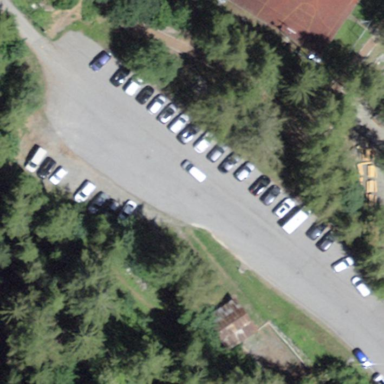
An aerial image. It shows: Parking area with surface.